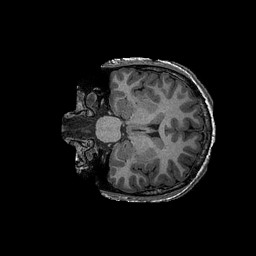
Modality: T1w
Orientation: coronal
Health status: ill
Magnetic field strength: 3 T